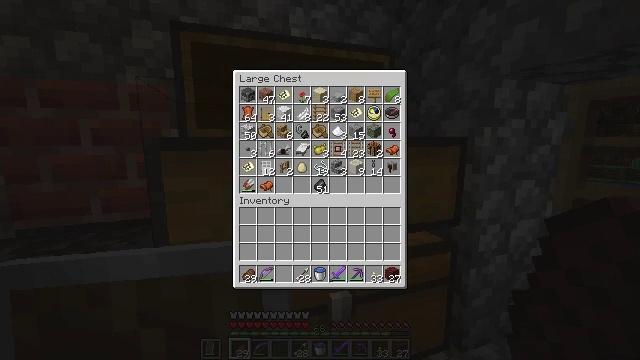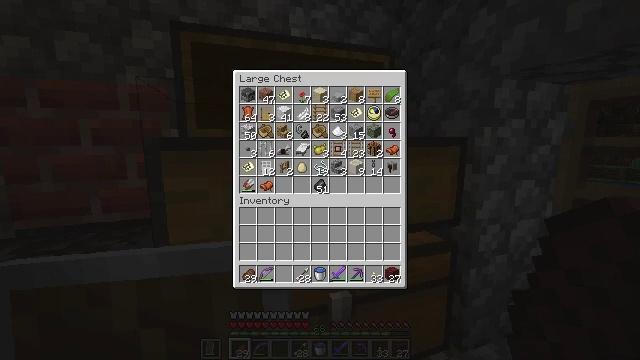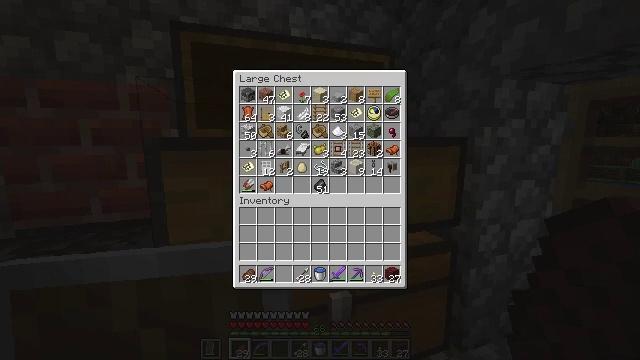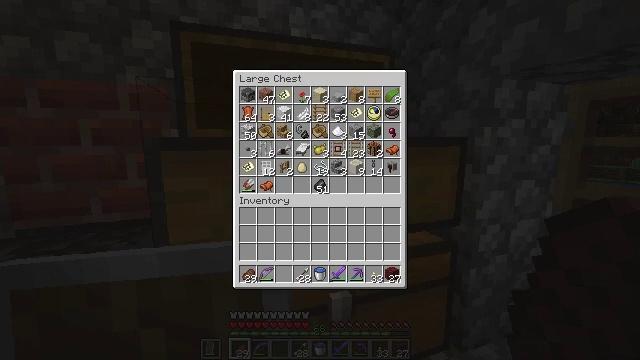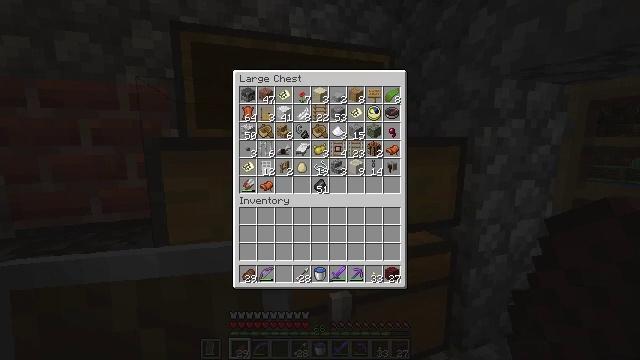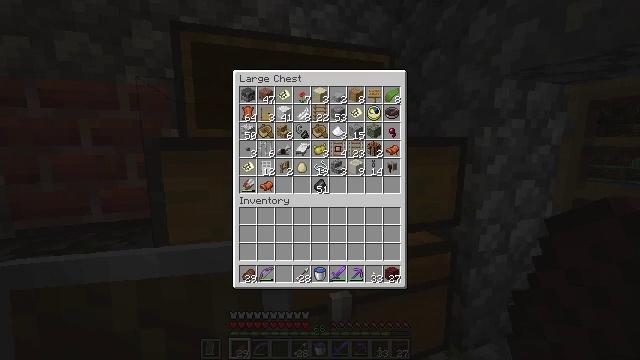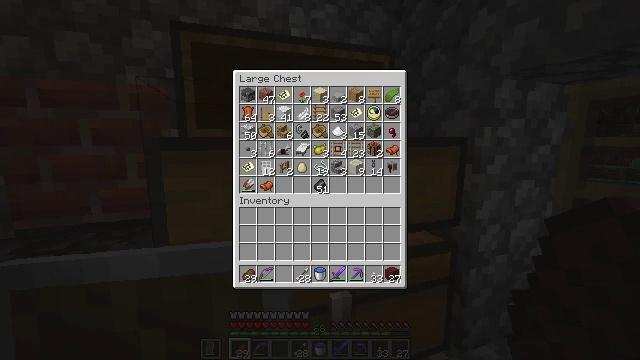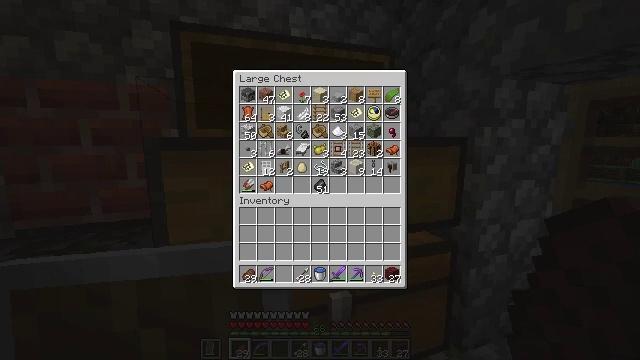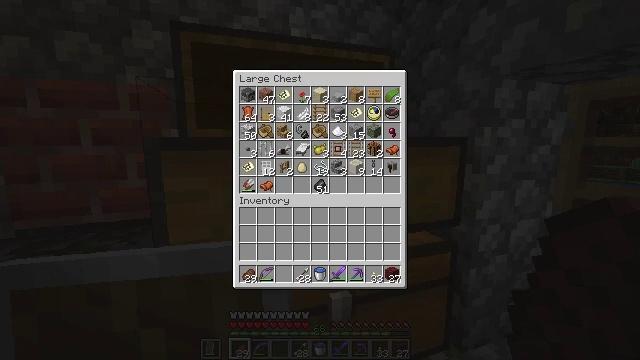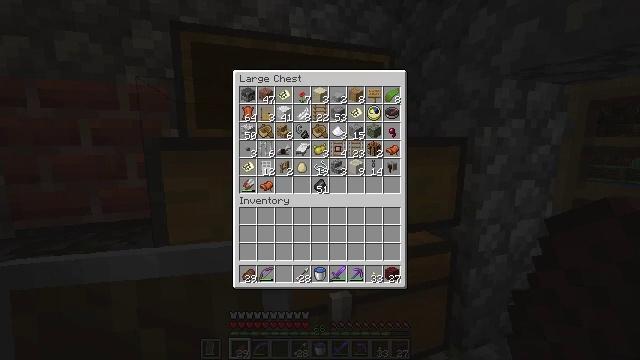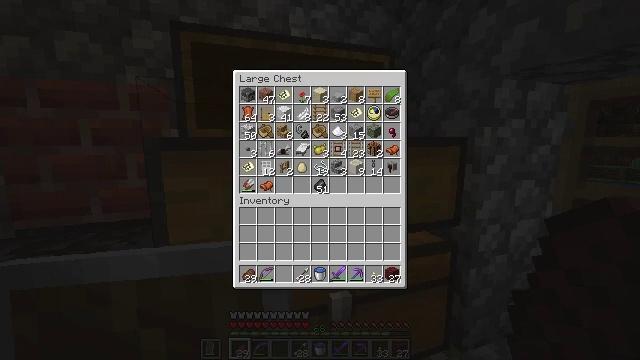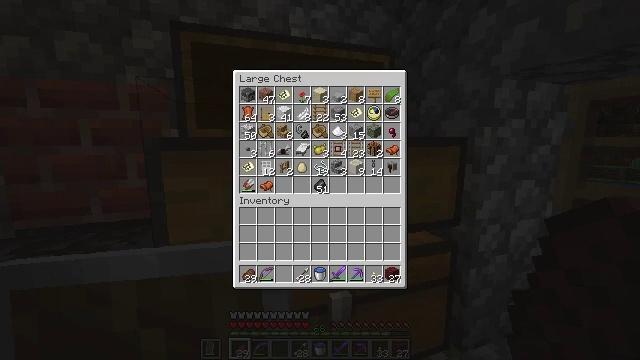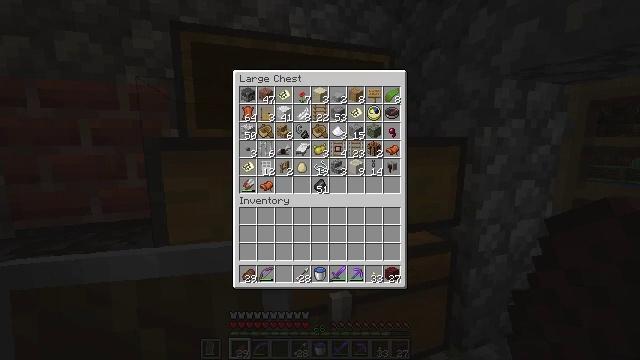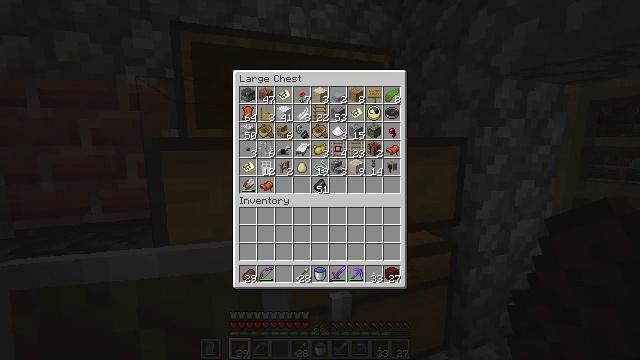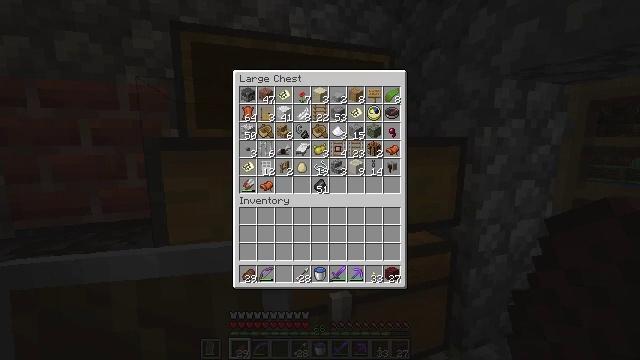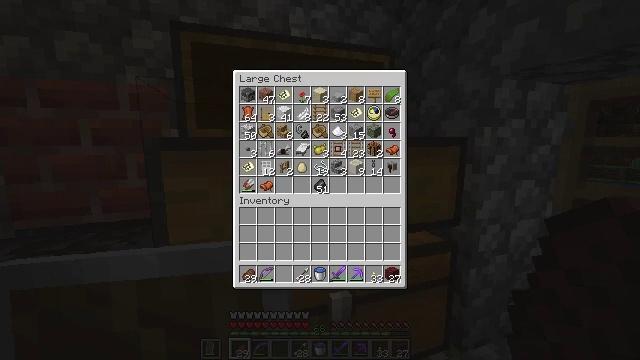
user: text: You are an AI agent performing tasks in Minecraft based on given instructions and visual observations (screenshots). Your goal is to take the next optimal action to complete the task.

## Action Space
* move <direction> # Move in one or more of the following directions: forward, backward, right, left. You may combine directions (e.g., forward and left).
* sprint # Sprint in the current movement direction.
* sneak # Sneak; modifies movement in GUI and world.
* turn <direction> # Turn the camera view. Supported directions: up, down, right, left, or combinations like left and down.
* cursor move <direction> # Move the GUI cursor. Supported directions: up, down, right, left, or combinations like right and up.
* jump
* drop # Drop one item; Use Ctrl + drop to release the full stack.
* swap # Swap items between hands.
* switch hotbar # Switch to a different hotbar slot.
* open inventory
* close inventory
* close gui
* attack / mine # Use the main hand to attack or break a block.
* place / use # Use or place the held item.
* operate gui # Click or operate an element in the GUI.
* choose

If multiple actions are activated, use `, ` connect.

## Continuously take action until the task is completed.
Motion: motion action
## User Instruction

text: Harvest a pumpkin from the field.
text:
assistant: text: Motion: no_op
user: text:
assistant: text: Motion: no_op
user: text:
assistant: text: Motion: no_op
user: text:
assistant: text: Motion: no_op
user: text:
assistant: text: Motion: no_op
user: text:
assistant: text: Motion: no_op
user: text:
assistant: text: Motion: no_op
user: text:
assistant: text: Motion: no_op
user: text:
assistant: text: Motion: no_op
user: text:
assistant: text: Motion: no_op
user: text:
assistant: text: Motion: no_op
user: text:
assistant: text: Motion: no_op
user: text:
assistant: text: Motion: no_op
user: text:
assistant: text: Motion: no_op
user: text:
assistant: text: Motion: no_op
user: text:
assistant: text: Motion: no_op
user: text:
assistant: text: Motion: no_op
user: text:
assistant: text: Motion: no_op
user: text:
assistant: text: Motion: no_op
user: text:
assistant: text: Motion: no_op
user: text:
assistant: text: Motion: no_op
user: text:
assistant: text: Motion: no_op
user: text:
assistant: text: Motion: no_op
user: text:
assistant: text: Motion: no_op
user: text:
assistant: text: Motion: no_op
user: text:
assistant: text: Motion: no_op
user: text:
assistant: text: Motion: no_op
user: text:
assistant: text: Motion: no_op
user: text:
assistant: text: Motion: no_op
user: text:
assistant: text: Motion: no_op